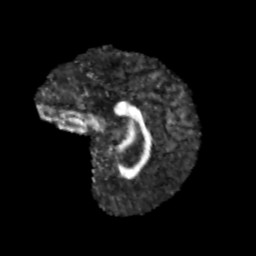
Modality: FA
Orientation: sagittal
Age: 10
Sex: male
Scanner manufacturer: siemens
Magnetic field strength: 3 T
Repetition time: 3.8 s
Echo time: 0.07 s